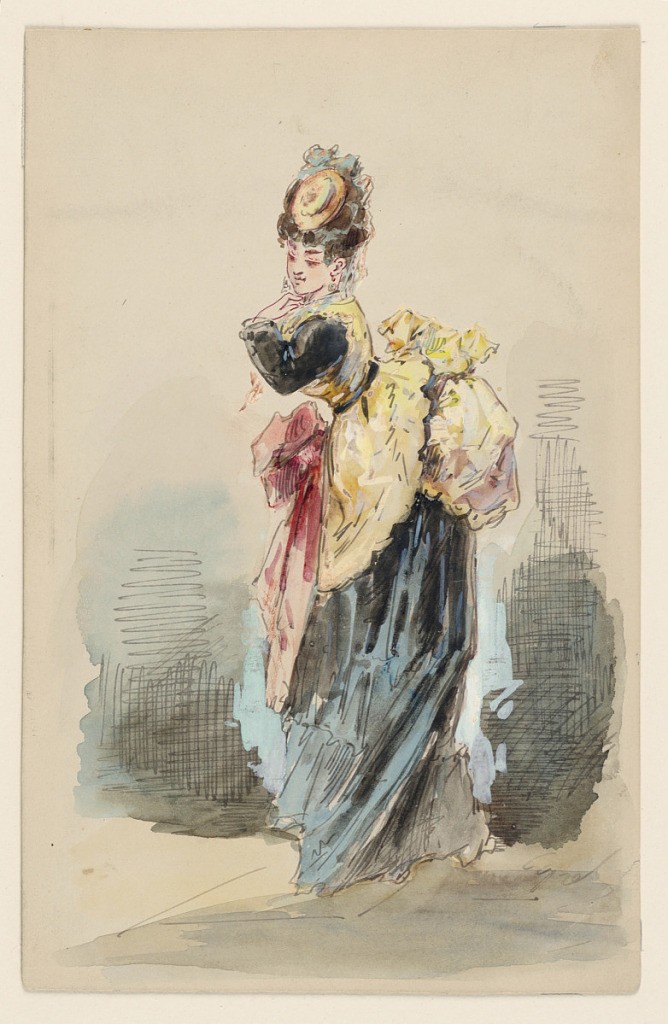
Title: A Lady Promenading
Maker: Edouard de Beaumont, French, 1821 - 1888
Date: ca. 1880
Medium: Brush and watercolor, tempera, pen and ink on bristol board
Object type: Drawing
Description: Vertical rectangle. Standing figure of a woman, turned toward left. She wears a small hat and an elaborate colorful dress with a bustle and large bow.